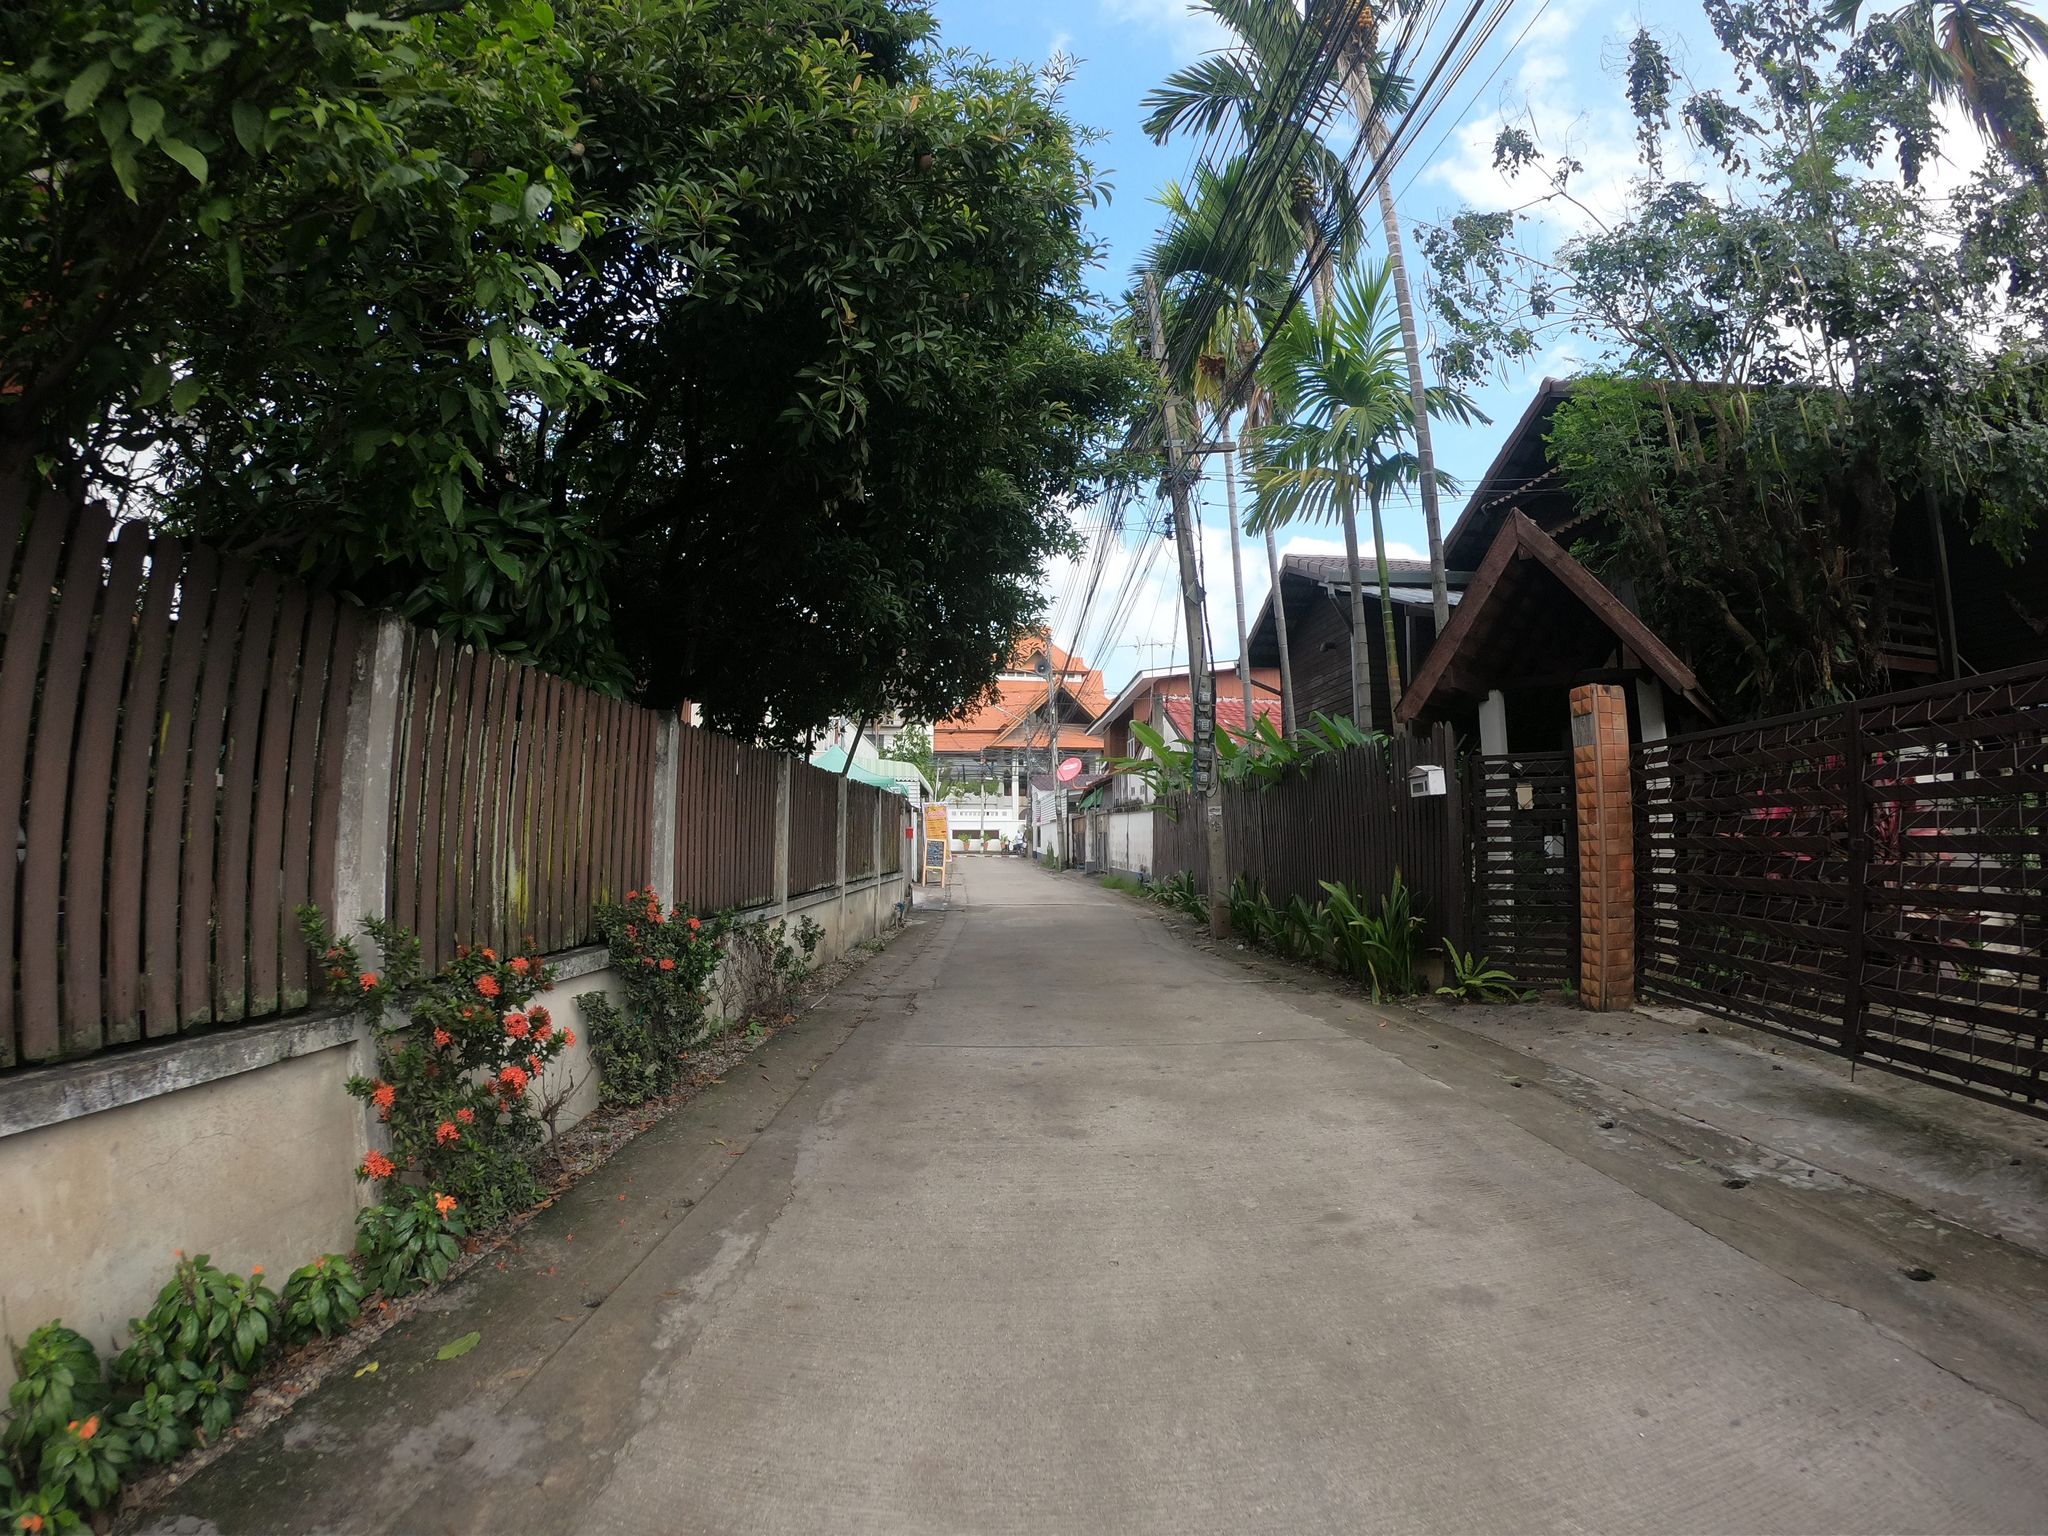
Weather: clear
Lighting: day
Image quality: good
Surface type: walking surface
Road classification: residential
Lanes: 1
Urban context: semi-dense urban cluster
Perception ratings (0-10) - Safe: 3.49, Lively: 3.31, Beautiful: 7.31, Boring: 4.33, Depressing: 2.88, Wealthy: 3.14